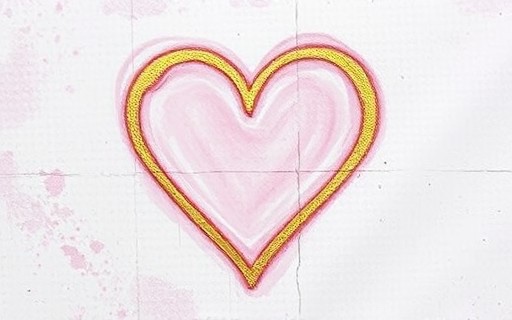
Category: Anniversary